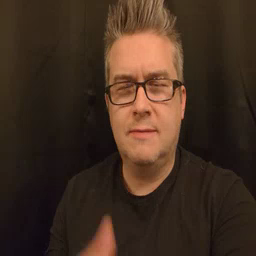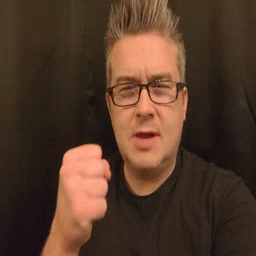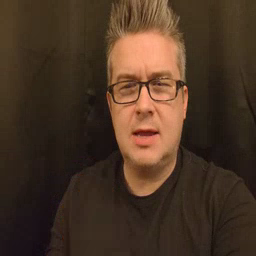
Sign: fast